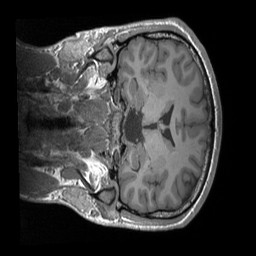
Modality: T1w
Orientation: coronal
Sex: male
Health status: ill
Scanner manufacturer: siemens
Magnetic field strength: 3 T
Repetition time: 1.66 s
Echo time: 0.00254 s